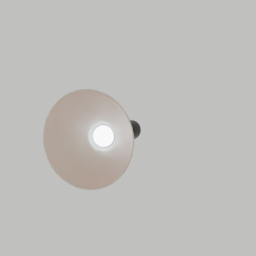
Label: lighting